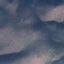
Label: HerbaceousVegetation